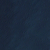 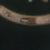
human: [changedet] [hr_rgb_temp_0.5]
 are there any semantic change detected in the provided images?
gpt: An elongated artificial island was created in the middle of the sea.